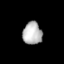
Tissue: lung
Cell type: Epithelial cells
Senescence score: 0.1952
Nuclear area (px): 426
Mean DAPI intensity: 181.242